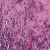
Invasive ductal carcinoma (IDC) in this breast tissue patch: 0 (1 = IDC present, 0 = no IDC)